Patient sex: F
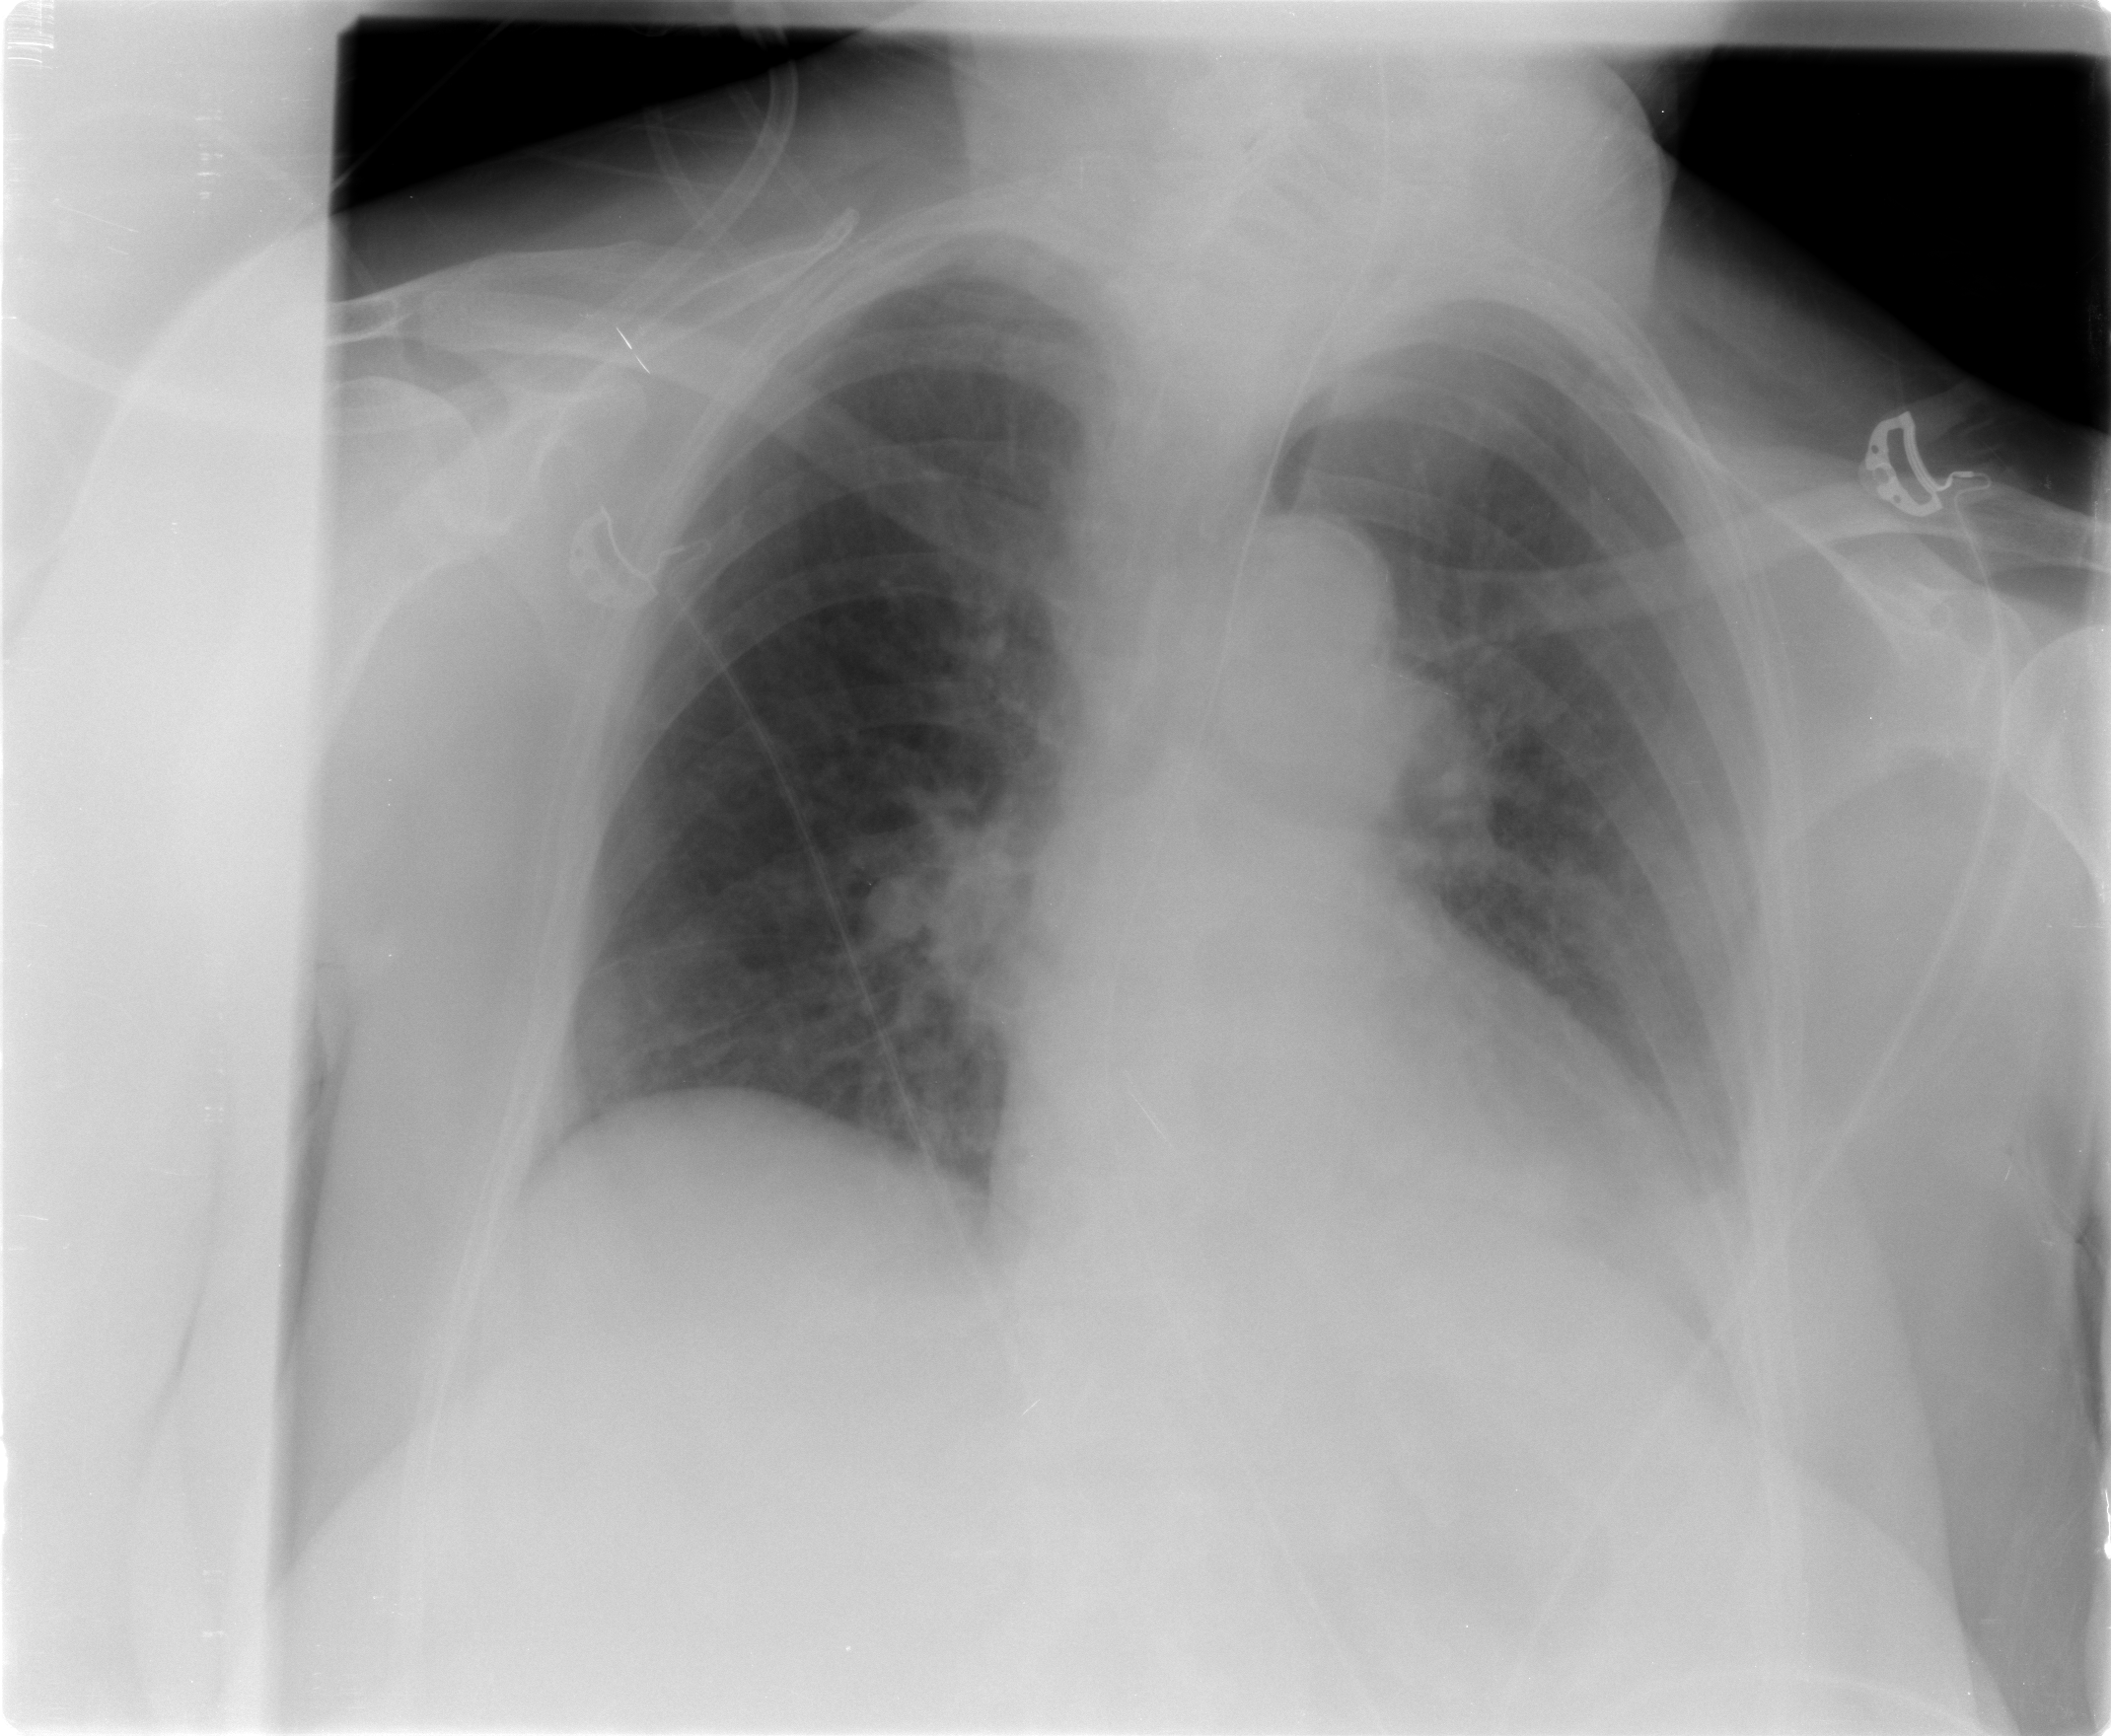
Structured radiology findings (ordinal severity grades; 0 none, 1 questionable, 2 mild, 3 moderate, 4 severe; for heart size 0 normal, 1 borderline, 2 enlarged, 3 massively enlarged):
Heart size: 0
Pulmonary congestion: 0
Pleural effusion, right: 0
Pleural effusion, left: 0
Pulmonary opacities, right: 0
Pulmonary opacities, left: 0
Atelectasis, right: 0
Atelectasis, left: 1